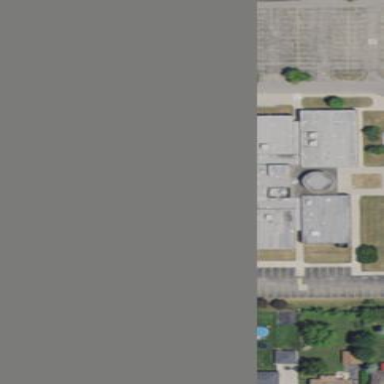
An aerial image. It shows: School building.